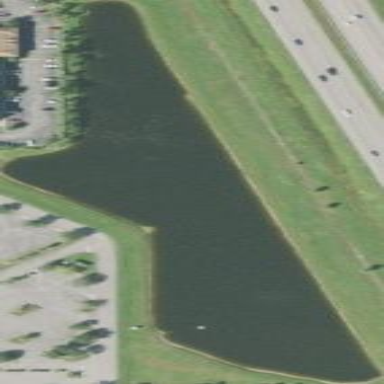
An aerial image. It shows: Retention basin containing natural water.